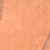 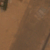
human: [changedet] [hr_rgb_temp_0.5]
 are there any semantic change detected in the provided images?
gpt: The area was urbanized.